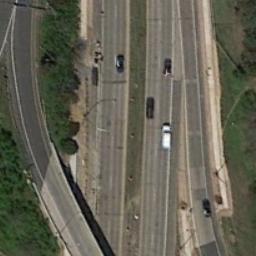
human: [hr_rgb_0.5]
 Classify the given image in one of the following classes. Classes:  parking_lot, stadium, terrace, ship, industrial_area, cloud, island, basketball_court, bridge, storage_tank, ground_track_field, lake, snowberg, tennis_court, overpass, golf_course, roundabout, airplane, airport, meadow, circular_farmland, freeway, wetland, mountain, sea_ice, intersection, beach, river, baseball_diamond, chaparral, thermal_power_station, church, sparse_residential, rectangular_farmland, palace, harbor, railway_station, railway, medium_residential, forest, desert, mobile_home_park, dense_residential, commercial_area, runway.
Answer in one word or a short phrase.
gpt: overpass